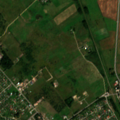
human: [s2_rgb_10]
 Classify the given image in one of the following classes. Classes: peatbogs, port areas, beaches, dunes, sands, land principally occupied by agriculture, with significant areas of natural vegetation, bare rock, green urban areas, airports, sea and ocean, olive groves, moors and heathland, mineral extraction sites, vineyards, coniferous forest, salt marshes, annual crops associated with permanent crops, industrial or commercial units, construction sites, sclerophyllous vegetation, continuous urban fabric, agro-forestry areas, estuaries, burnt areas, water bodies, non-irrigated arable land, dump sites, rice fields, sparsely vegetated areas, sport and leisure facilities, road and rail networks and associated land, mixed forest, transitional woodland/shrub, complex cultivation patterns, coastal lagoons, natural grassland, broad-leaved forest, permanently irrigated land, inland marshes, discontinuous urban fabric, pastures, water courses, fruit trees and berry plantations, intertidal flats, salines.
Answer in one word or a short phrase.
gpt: discontinuous urban fabric, non-irrigated arable land, complex cultivation patterns